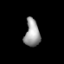
Tissue: lung
Cell type: Smooth muscle cells
Senescence score: 0.6123
Nuclear area (px): 404
Mean DAPI intensity: 156.854